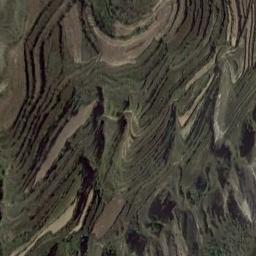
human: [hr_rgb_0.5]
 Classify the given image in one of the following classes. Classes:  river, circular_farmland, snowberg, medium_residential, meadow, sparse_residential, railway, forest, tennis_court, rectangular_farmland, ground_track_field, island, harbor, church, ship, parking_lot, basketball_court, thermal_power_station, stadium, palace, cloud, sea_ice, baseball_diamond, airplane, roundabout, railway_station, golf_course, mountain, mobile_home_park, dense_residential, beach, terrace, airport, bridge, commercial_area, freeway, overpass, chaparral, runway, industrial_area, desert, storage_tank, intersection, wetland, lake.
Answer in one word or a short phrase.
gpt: terrace